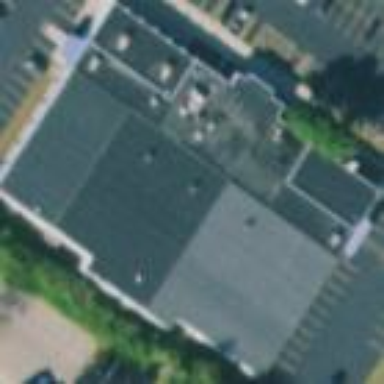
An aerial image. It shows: Building that houses bowling alley.